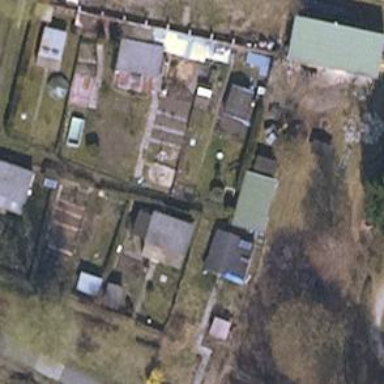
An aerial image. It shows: Area designated for allotments.